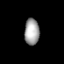
Tissue: prostate
Cell type: T cells
Senescence score: 0.7663
Nuclear area (px): 382
Mean DAPI intensity: 163.419